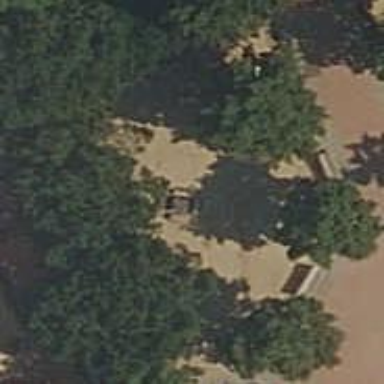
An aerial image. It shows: Picnic table located in leisure land area.